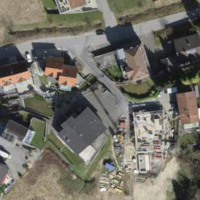
EUNIS habitat code: 54
Species observed at this site:
Lathyrus vernus